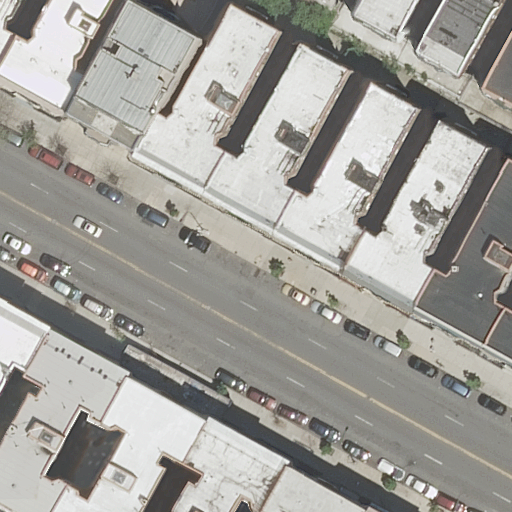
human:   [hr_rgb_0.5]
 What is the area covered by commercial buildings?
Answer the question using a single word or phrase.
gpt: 0m2

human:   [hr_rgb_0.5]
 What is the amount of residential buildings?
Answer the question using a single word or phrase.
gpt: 18

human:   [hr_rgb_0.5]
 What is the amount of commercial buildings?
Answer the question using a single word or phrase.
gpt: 0

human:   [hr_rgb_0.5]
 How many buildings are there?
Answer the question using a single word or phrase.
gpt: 18

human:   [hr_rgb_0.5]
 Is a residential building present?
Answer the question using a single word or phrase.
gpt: yes

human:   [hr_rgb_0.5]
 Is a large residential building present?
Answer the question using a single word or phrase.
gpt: no

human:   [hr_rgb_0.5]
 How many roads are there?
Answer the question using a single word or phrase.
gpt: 1

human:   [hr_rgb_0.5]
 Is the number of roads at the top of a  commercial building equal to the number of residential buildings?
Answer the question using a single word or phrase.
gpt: no

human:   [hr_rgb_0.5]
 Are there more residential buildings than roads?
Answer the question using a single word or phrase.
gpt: yes

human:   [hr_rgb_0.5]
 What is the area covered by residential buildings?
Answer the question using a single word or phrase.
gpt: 4162m2

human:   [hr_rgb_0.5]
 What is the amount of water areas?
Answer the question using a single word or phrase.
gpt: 0

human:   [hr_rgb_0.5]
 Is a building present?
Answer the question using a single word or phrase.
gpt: yes

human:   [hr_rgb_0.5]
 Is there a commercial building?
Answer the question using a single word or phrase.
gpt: no

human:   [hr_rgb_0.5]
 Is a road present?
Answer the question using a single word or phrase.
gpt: yes

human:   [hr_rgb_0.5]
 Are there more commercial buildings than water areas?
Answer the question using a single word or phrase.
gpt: no

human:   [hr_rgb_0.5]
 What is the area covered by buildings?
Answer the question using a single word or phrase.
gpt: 4162m2

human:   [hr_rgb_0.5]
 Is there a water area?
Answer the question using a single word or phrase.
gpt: no

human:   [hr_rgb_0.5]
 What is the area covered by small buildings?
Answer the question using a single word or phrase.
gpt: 324m2

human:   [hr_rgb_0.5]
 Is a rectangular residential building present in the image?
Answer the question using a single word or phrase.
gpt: yes

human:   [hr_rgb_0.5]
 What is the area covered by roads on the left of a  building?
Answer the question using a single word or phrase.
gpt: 0m2

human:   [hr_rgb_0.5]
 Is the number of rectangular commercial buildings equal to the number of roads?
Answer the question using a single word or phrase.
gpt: no

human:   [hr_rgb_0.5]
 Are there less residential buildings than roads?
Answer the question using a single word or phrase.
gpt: no

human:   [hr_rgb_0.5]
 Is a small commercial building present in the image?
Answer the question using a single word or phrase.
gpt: no

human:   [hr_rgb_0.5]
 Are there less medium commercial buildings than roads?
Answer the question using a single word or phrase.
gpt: yes

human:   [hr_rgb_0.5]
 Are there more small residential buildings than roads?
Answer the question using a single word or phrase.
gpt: yes

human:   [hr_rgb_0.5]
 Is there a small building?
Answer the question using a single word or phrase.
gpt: yes

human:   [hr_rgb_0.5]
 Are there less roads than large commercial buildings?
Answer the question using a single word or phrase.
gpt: no

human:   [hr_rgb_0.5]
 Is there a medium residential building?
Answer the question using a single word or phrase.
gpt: yes

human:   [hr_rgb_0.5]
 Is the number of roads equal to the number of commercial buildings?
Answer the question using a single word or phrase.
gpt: no

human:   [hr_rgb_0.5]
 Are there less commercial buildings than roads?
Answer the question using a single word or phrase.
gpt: yes

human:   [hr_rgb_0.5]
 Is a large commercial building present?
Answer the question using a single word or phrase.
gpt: no

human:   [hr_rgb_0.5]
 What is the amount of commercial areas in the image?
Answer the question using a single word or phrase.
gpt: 0

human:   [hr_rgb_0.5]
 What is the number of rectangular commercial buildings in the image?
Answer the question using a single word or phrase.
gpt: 0

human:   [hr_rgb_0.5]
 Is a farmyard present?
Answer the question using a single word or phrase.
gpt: no

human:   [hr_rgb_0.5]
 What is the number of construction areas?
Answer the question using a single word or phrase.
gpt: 0

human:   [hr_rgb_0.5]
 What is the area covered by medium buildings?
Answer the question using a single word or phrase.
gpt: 3837m2

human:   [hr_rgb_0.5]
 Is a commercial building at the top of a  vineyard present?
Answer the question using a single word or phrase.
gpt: no

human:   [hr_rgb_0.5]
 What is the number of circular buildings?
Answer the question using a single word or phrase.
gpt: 0

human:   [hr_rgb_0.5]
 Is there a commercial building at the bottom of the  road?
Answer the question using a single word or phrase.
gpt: no

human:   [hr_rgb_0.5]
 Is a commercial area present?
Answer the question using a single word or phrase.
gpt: no

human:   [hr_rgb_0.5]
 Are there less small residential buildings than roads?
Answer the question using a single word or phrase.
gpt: no

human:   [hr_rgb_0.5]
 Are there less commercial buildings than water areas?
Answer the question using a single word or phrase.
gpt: no

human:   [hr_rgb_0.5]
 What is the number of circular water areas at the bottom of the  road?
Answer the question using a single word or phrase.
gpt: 0

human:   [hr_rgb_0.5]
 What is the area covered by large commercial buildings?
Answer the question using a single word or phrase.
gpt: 0m2

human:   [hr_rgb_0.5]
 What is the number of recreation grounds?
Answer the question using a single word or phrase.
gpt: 0

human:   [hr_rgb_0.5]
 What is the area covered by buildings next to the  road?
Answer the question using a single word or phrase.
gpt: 4162m2

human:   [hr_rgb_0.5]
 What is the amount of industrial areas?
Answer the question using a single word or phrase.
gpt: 0

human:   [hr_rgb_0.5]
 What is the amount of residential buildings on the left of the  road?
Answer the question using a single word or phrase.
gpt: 6

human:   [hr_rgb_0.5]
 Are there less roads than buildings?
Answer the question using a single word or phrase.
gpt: yes

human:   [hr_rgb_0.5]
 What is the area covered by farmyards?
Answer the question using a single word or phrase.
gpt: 0m2

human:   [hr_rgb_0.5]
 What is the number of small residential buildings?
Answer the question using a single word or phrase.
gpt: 7

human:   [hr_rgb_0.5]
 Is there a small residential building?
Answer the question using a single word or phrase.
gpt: yes

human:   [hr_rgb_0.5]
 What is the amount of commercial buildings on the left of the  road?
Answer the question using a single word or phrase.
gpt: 0

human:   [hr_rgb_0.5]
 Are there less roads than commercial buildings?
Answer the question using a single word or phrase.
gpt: no

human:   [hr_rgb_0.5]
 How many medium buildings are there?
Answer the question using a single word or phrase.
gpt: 11

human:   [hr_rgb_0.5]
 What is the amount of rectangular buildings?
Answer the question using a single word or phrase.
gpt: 8

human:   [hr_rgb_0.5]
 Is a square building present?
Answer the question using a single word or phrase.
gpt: no

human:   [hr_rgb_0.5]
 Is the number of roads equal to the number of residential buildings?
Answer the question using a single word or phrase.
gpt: no

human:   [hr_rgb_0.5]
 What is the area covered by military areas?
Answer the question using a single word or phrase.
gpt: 0m2

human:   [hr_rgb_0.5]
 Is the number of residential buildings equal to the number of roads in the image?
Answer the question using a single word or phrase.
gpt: no

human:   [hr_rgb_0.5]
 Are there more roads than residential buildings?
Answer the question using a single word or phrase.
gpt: no

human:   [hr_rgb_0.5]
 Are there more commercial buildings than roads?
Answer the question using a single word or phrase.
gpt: no

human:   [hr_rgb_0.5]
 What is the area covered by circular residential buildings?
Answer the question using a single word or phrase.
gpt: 0m2

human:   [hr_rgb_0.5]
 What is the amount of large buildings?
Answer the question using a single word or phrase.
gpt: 0